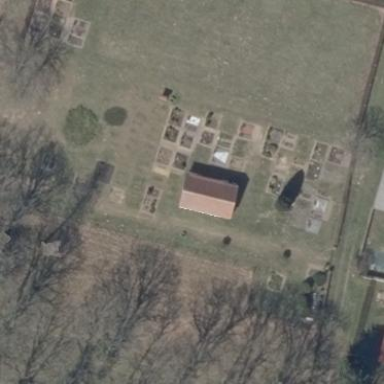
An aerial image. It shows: Cemetery.